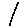
Label: line